Aerial crown-view tile of a tropical tree (Barro Colorado Island, Panama), acquired 20250915:
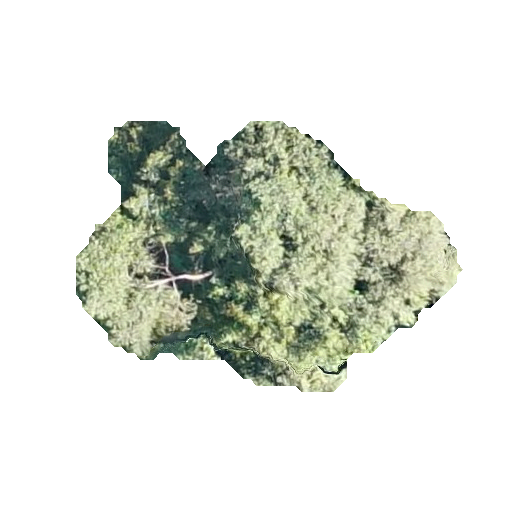
Species: Chrysophyllum cainito
GBIF accepted scientific name: Chrysophyllum cainito
Crown area: 101.728 m²